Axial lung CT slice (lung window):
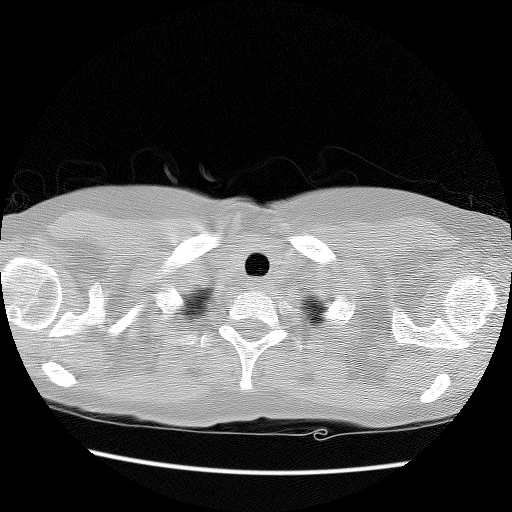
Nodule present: no